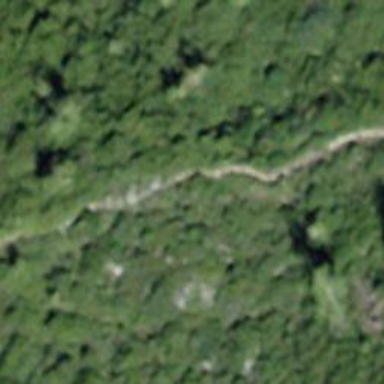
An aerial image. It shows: Path.